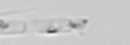
Label: Skeletonema